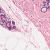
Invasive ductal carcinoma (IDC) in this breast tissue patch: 0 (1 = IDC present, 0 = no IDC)